Question:
When implementing a bing maps based solution, the logo on the bottom left (highlighted in image above) causes a search box to appear to search with bing. Has anyone been successful in disabling this feature?
Ideally the solution will not involve disabling hovering events on the map completely, as there are hover events that we have implemented to provide functionality.
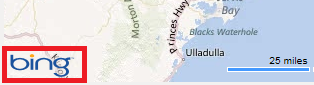
Answer: When initialising the map, set the property to False.
<URL>